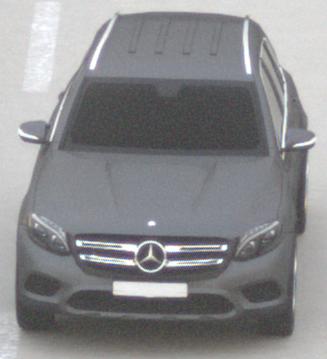
Make: Mercedes-Benz
Model: GLC 250
Detailed model: GLC (253)
Model produced from: 2015/09
Model produced until: 2018/05
Doors: 5
Color: gray
Road condition: dry road
Daytime: sunrise or sunset
Contrast: low contrast